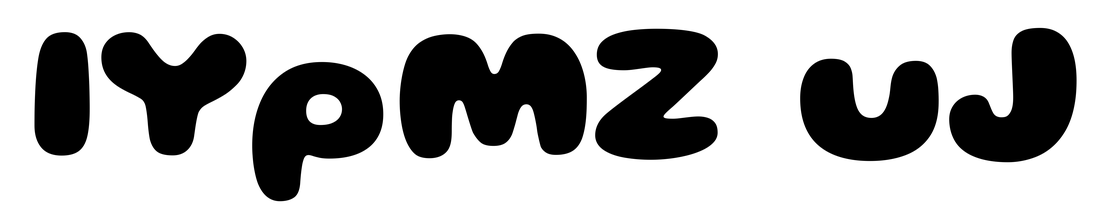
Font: Gluten_ExtraBold